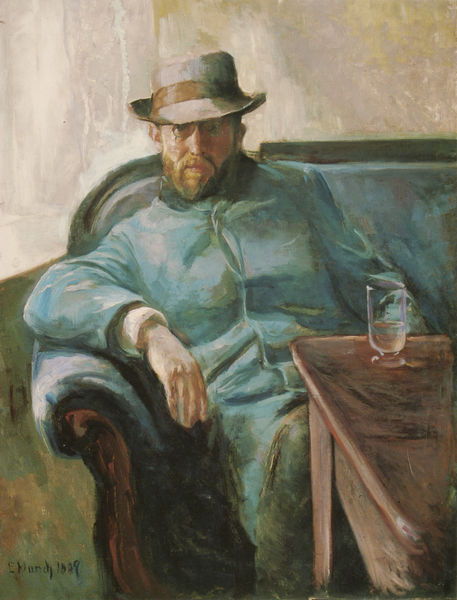
Titel: Portrait Hans Jaeger
Künstler: Edvard Munch
Standort: Oslo
Institution: Nasjonalgalleriet
Schlagwörter: blau, dunkel, gemälde, hand, mann, schatten, wasser, weiß, gelb, grün, ocker, sitzen, ausschnitt, braun, ellbogen, getränk, glas, grau, hell, hintergrund, hut, licht, mund, schwarz, tisch, türkis, blick, rot, beige, malerei, rock, anzug, bart, hemd, hose, jacke, jung, trinken, wand, band, bärtig, falten, gesicht, kleidung, kragen, mensch, rembrandt, vollbart, ärmel, bildnis, herr, innenraum, möbel, portrait, porträt, rückenlehne, signatur, tischbein, sonne, boden, figur, gewand, mantel, sessel, sitzend, frontal, ohren, schräg, beine, hellblau, schwung, sofa, armlehne, ecke, signiert, van gogh, rand, lehnen, schnäuzer, duktus, polster, hutband, glanz, angelehnt, lciht, glänzen, couch, knöpfe, selbstporträt, hutkrempe, krempe, geschlossen, becher, holztisch, fussboden, corinth, munch, wasserglas, künstler, selbstbildnis, manschette, tischplatte, biedermeier, edvard munch, selbstportrait, jäger, polsterung, lässig, aufgestützt, zugeknöpft, rötlich, trinker, geknöpft, schief, brau, monokel, trinkglas, glaß, halbleer, halbvoll, manchetten, sofalehne, edvard, gemütlcih, soffa, selbstbildis, lunch, glanzpunkte, gle, lynch, zugenöpft